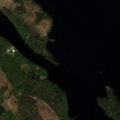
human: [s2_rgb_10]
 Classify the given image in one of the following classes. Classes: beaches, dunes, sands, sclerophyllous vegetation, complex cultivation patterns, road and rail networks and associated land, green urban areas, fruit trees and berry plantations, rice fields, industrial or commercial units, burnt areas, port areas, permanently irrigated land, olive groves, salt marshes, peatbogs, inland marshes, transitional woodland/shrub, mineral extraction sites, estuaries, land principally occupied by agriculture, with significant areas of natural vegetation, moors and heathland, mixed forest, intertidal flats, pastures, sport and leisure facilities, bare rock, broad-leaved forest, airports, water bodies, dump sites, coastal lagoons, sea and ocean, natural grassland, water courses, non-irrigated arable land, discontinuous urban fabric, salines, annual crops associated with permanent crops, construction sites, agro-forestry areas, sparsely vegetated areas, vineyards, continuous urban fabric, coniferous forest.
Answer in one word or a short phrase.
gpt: coniferous forest, mixed forest, water bodies